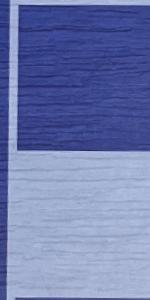
Label: Empty